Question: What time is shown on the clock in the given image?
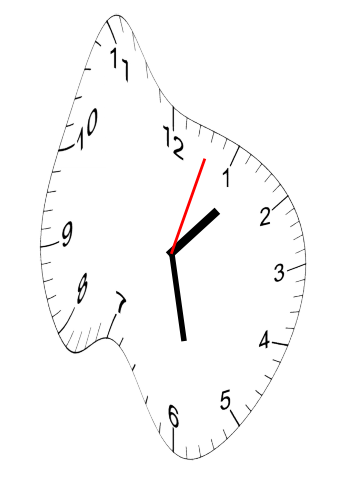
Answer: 01:28:03